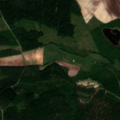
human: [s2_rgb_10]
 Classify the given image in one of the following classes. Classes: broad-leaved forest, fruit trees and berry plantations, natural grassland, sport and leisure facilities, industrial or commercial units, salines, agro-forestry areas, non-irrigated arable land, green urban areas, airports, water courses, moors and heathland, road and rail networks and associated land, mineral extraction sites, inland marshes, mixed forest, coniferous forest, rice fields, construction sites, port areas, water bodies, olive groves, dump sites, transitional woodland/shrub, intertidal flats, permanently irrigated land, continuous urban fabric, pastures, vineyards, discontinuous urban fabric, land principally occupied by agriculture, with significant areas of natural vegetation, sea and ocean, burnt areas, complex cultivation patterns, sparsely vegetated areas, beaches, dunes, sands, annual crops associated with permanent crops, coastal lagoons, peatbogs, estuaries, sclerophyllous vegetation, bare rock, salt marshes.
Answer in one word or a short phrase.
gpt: non-irrigated arable land, land principally occupied by agriculture, with significant areas of natural vegetation, coniferous forest, mixed forest, transitional woodland/shrub